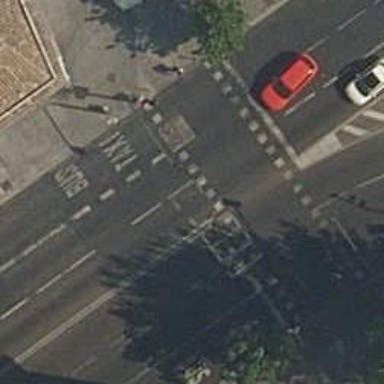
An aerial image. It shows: Road with traffic signals at crossing.